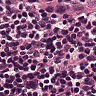
Metastatic tissue present: yes